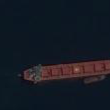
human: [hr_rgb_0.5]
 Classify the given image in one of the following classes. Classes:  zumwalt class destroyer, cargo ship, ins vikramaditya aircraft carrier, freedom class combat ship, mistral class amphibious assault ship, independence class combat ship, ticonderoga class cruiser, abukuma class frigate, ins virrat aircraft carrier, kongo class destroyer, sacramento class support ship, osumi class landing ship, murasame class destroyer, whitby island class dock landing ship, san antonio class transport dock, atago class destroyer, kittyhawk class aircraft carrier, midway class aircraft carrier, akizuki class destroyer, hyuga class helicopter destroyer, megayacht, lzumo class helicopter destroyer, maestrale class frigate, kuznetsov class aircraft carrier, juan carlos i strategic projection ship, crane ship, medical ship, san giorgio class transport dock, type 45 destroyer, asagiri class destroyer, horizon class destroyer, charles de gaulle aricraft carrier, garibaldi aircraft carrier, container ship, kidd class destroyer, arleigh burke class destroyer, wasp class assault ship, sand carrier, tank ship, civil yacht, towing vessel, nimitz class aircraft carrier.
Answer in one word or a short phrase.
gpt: Cargo ship